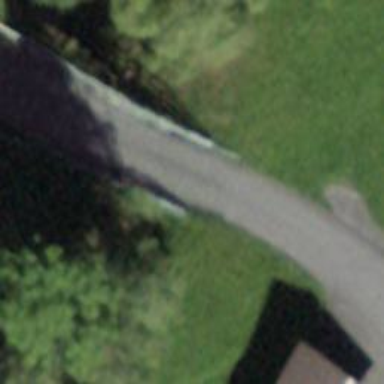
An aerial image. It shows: Dirt track road with grade 3 tracktype.